Aerial crown-view tile of a tropical tree (Barro Colorado Island, Panama), acquired 20250915:
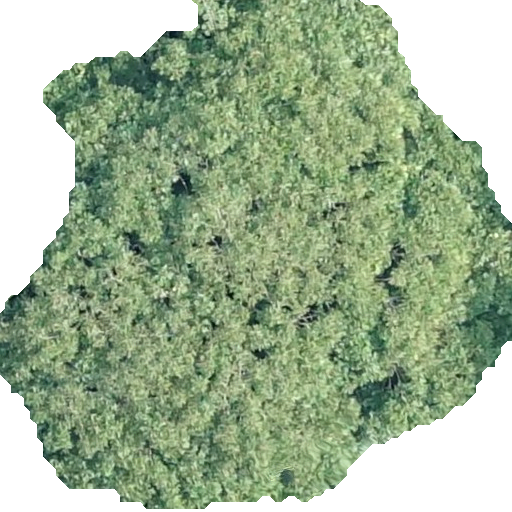
Species: Dipteryx oleifera
GBIF accepted scientific name: Dipteryx oleifera
Crown area: 288.747 m²